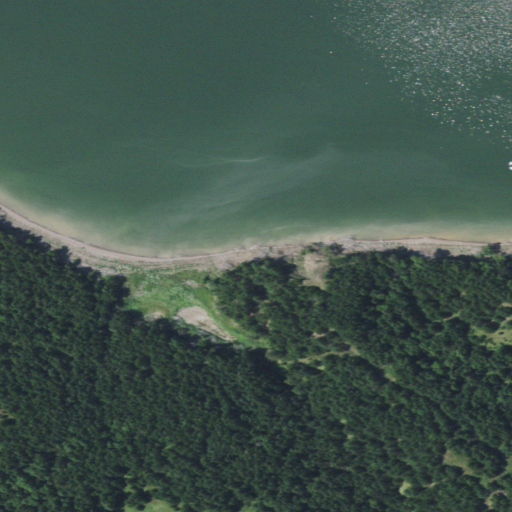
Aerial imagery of cliff(s) in South Dakota named Burning Bluff (historical) containing open water and evergreen forest